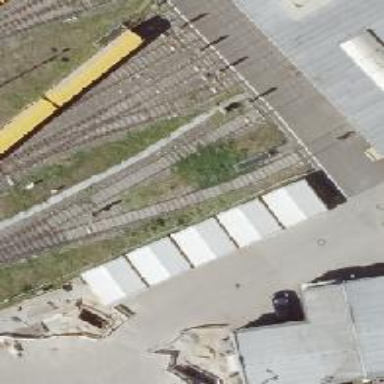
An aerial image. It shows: Yard area used for services next to electrified rail track with overhead electrification.